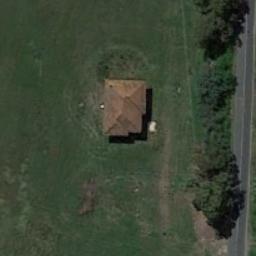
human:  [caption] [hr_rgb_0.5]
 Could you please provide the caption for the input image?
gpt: In a sparse residential area there is an orange house and several green trees surrounded by grass .

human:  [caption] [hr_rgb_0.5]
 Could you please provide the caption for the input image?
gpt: The sparse residential is surrounded by grass .

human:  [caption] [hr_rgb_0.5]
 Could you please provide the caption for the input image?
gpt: The sparse residential is on the grass next to some trees and a road .

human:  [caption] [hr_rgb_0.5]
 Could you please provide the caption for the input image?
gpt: There are blocks of residential areas between the jungles .

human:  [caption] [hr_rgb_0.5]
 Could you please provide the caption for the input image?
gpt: A sparse residential area with a brown building on the green meadow .